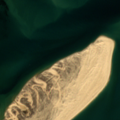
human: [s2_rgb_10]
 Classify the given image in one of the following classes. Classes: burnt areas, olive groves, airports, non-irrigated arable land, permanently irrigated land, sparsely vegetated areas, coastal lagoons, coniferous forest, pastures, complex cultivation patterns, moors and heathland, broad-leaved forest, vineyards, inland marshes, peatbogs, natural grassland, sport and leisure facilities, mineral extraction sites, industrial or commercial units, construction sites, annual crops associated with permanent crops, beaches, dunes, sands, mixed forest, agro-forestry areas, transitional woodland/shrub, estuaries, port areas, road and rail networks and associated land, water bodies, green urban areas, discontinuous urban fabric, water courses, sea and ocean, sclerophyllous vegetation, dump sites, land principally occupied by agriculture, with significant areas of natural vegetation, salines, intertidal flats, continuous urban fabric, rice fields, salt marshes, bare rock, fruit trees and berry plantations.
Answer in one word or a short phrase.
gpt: beaches, dunes, sands, intertidal flats, coastal lagoons, sea and ocean